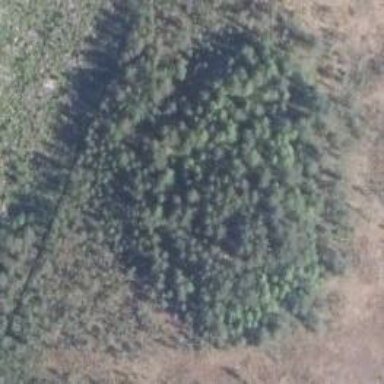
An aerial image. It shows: Needle-leaved woodland.